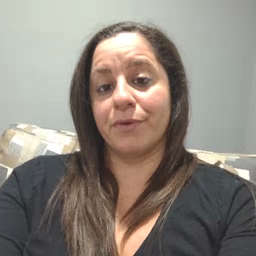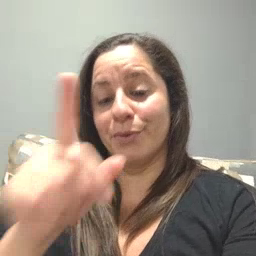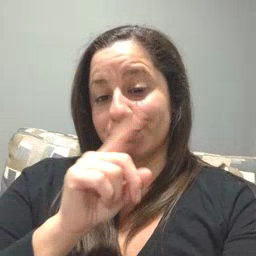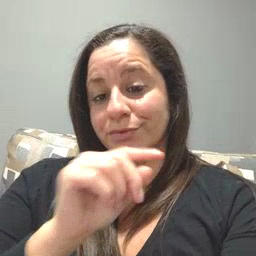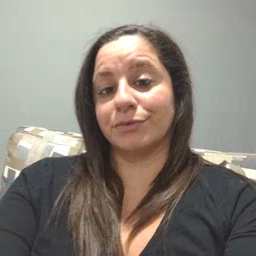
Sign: pretend